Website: bh-photo
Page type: customer-info-address
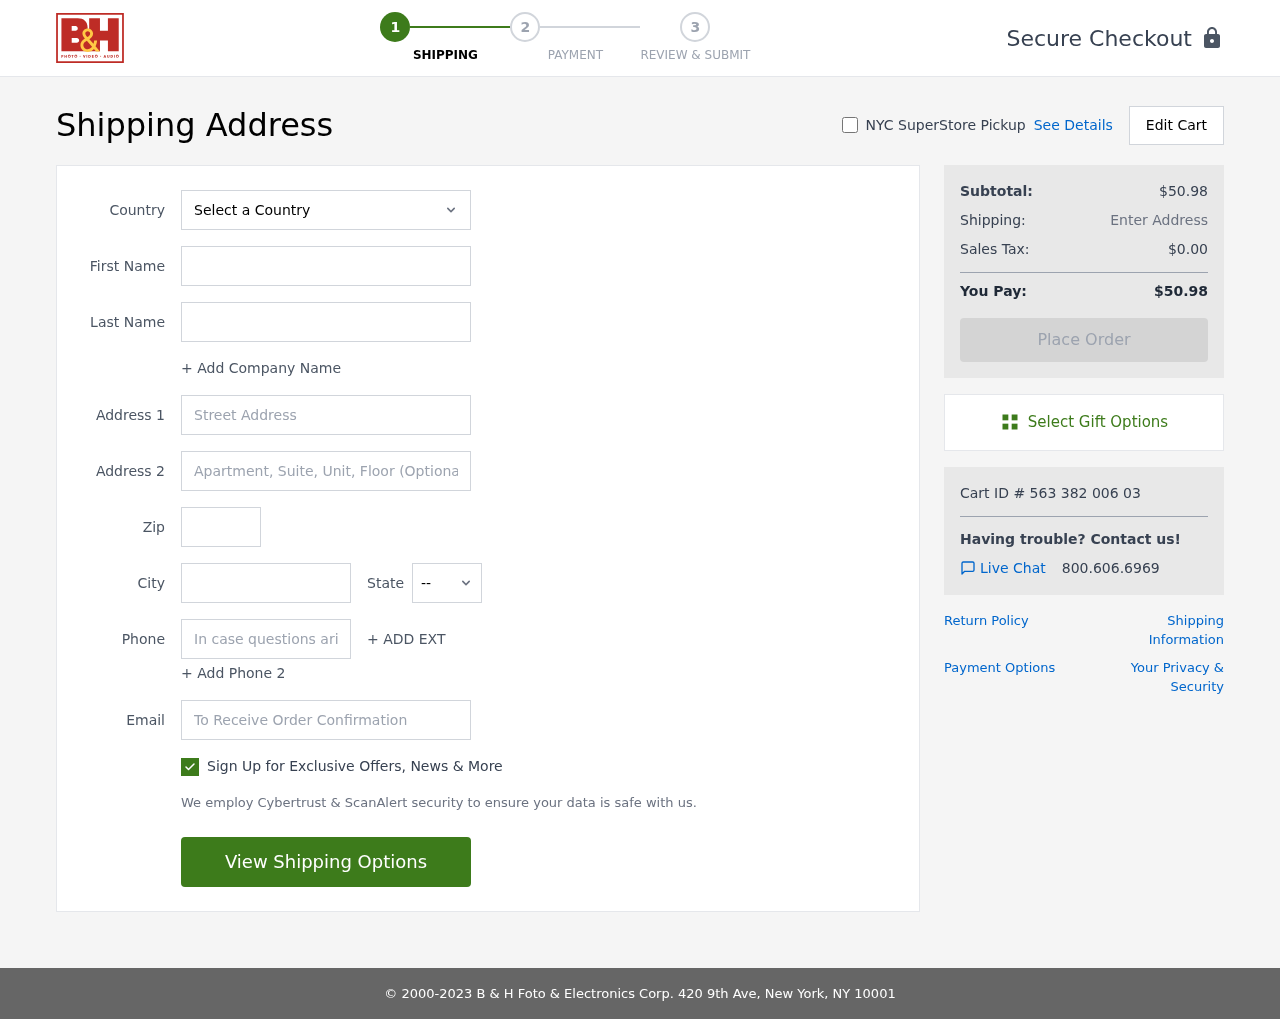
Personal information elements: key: PII_CITY
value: Barnesville
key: PII_COUNTRY
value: United States
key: PII_EMAIL
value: daniel.miller@gmail.com
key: PII_FIRSTNAME
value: Daniel
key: PII_LASTNAME
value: Miller
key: PII_PHONE
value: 9934868072
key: PII_POSTCODE
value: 94538
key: PII_STATE_ABBR
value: GU
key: PII_STREET
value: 2855 Mcclure Lock
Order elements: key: ORDER_SUBTOTAL
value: $50.98
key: ORDER_TAX
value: $0.00
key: ORDER_TOTAL
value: $50.98
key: ORDER_ID
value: Cart ID # 563 382 006 03